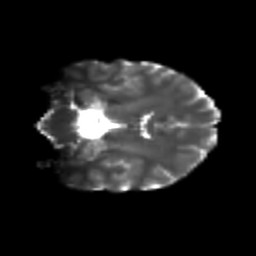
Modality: T2w
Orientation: coronal
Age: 23
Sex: female
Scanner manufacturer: siemens
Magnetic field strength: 3 T
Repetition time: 3.5 s
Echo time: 0.104 s